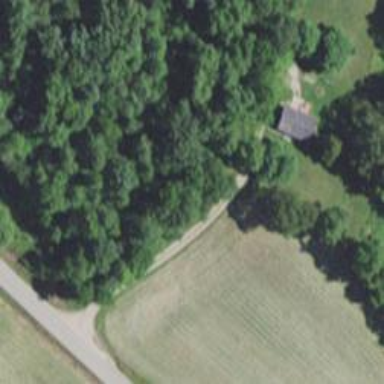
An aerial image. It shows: Driveway.